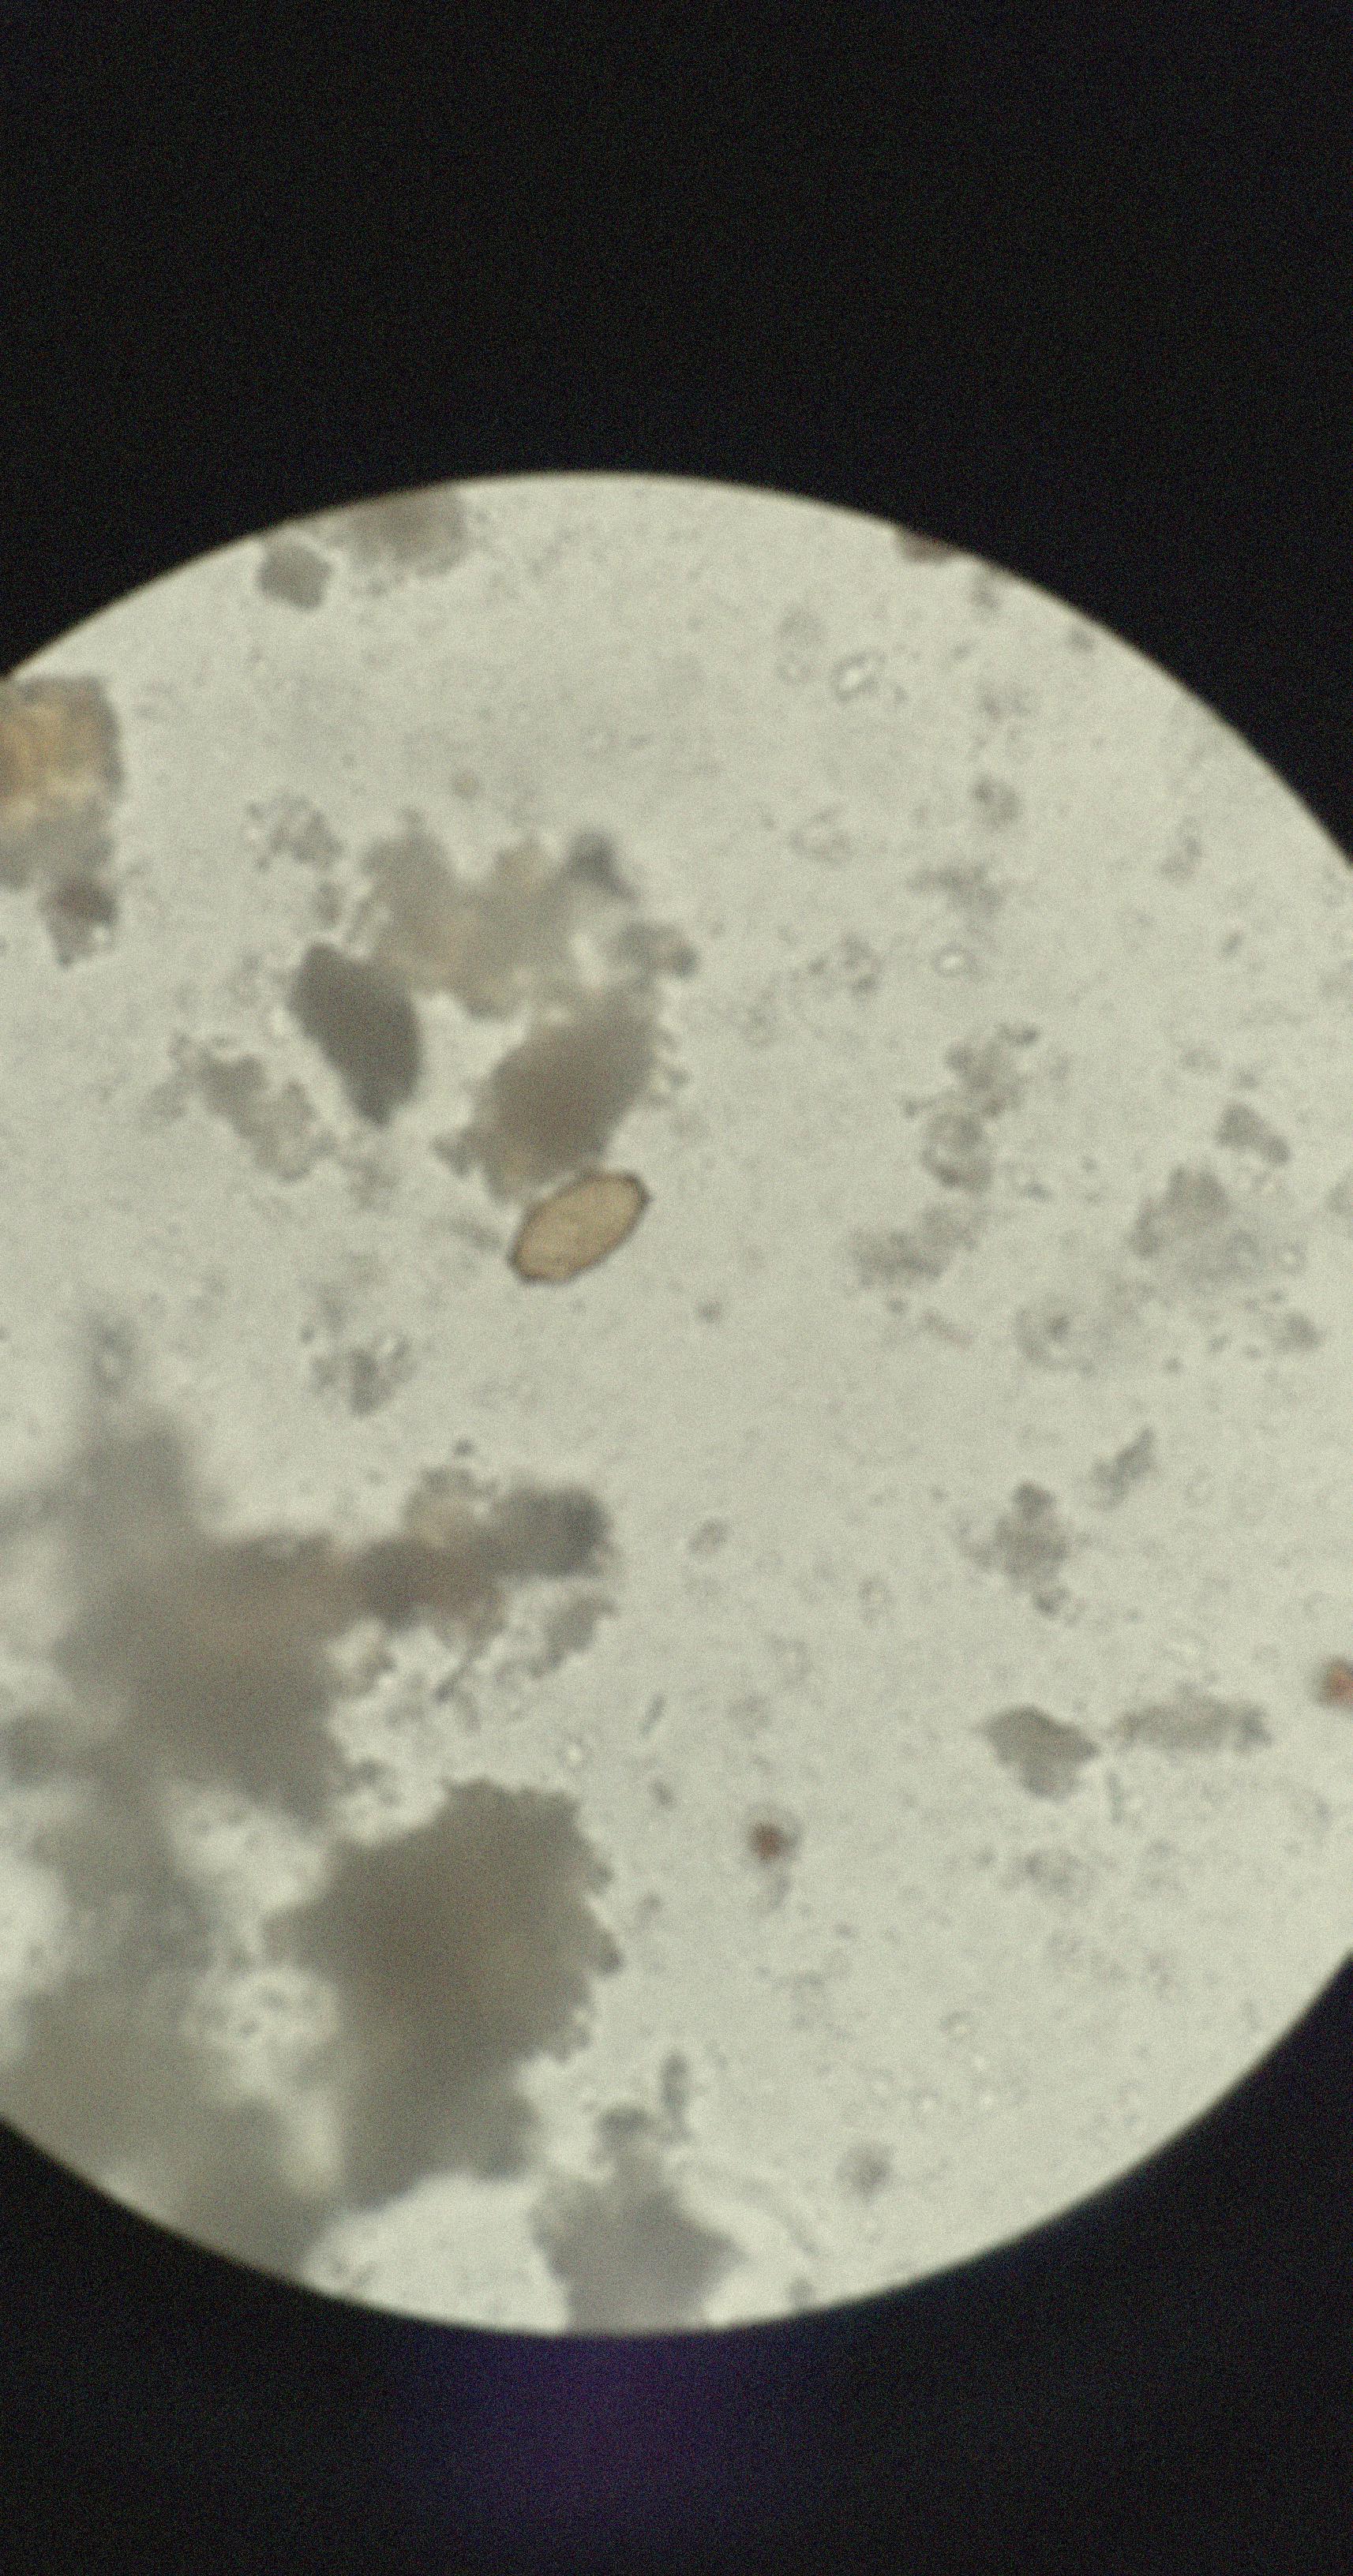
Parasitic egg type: Trichuris trichiura